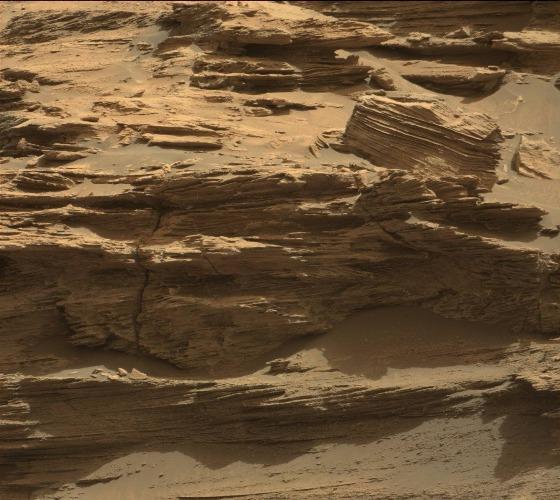
Terrain classes present: Bedrock, Gravel / Sand / Soil, Shadow